高一 · 算术
编写一个程序, 求满足 $1+\frac{1}{2}+\frac{1}{3}+\ldots+\frac{1}{n}>10$ 的 $n$ 的最小值.
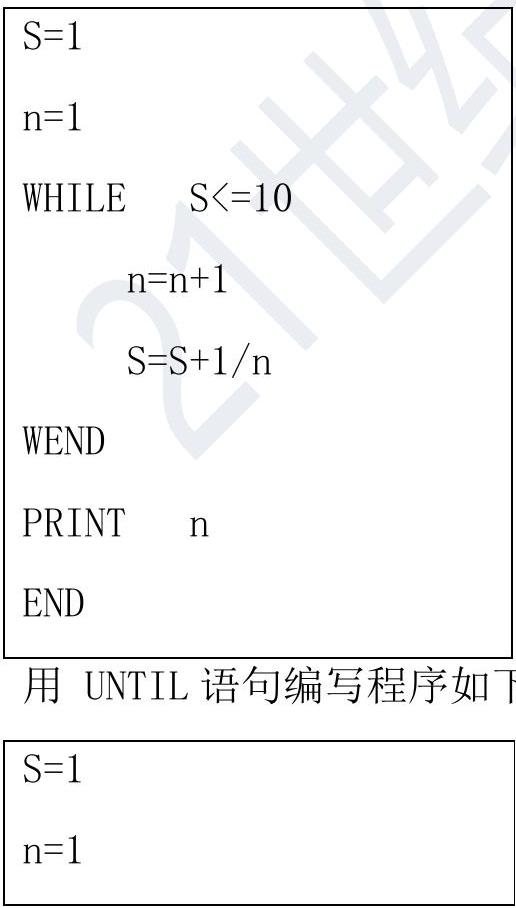
答案: 用 WHILE 语句编写程序如下:

| DO |  |
| :---: | :---: |
|  | $n=n+1$ |
|  | $\mathrm{S}=\mathrm{S}+1 / \mathrm{n}$ |
| LOOP I | UNTIL $\mathrm{S}>10$ |
| PRINT | $\Gamma \mathrm{n}$ |
| END |  |